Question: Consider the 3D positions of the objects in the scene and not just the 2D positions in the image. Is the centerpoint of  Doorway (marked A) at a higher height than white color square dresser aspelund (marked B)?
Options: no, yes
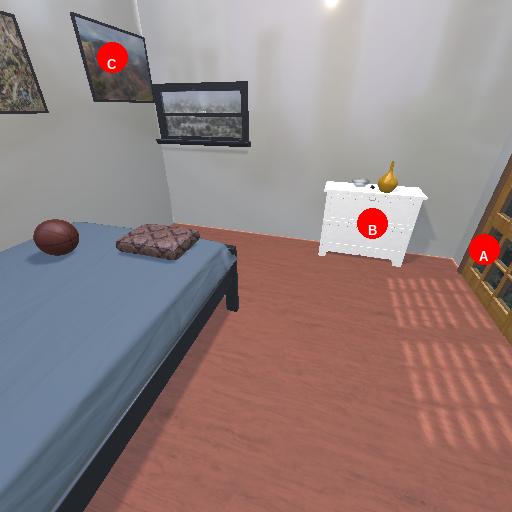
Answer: no